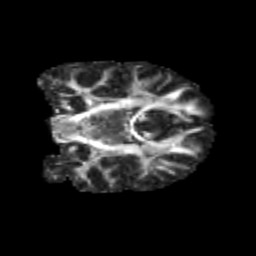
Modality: FA
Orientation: coronal
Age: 11
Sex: female
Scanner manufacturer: siemens
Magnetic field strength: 3 T
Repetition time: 3.8 s
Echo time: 0.07 s